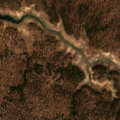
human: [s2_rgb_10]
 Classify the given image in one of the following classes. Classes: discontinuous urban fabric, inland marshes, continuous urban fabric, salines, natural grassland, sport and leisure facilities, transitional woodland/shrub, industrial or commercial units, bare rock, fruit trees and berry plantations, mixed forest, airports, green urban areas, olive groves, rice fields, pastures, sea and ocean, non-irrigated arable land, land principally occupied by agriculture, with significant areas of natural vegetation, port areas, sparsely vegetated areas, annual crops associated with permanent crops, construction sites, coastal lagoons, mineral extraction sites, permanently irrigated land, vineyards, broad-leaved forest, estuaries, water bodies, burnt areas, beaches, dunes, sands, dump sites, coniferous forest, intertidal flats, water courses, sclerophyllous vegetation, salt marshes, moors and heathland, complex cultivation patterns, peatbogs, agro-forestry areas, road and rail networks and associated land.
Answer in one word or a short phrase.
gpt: agro-forestry areas, broad-leaved forest, water bodies